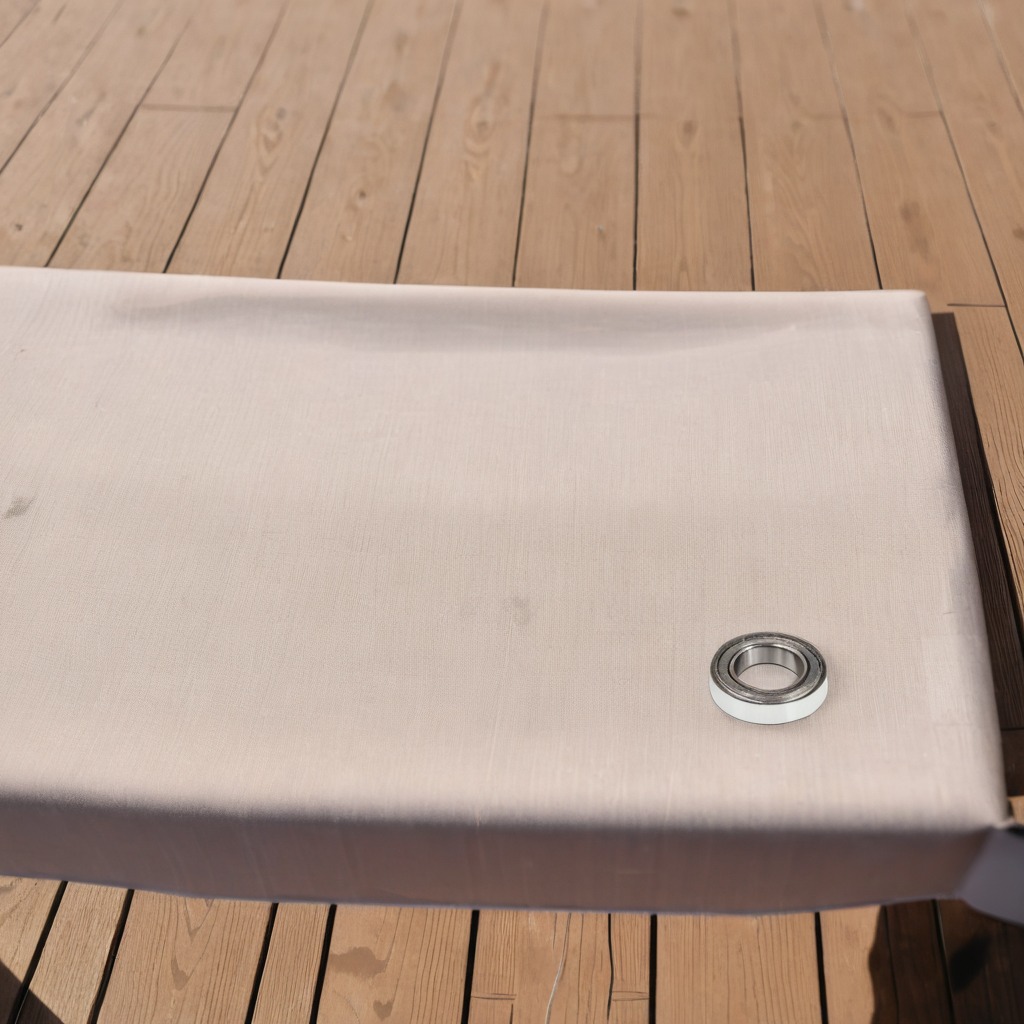
A metal ball bearing is lying on the wooden table in an outdoor workshop during daytime bright natural light soft shadows worn but beneath the cloth.